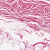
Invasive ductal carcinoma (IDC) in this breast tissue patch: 0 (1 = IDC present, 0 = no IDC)